Question: I'm using Grape (on Rails 4), Swagger and Swagger-UI to document my Grape API. Now I wonder how to group routes like the Swagger example: <URL>
Thats how my Swagger-UI currently looks:

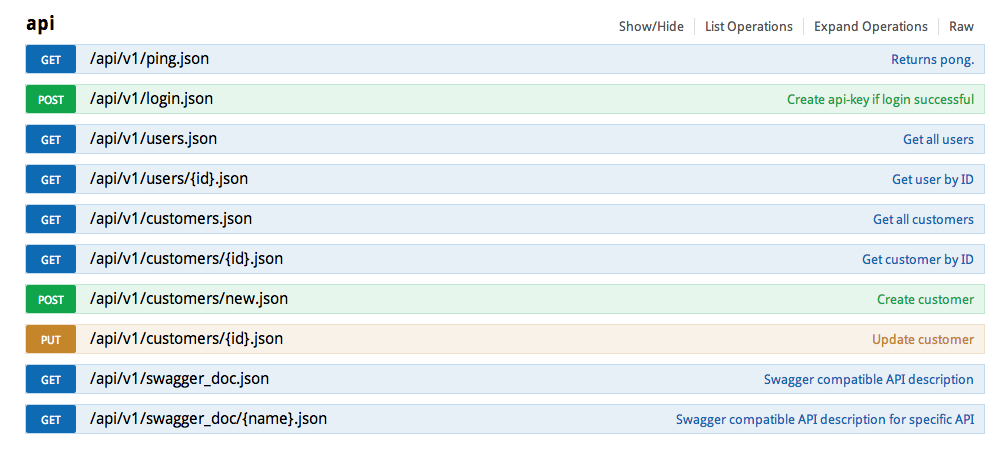
Answer: If you define your endpoint within a 'resource' block, for example:
'''
module MyApiModule
class MyApiClass < Grape::API
resource :foo do
get :time do
{epoch_time: Time.now.to_i.to_s}
end
end
resource :bar do
get :bar_time do
{epoch_bar_time: Time.now.to_i.to_s}
end
end
end
end
'''
... you will see this nice separators: